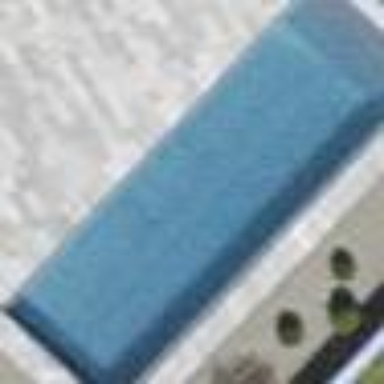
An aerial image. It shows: Swimming pool located in leisure land.